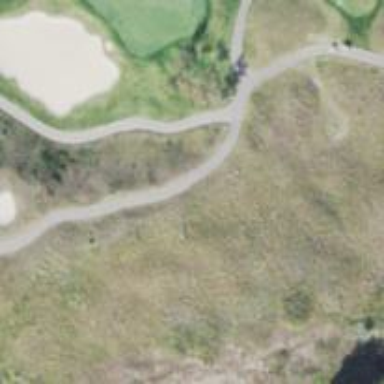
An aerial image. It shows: Path for golf carts.